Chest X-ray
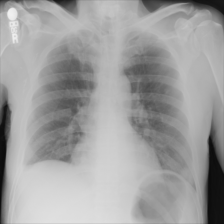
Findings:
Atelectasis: negative
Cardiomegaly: negative
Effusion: negative
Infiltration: positive
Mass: positive
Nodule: negative
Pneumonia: negative
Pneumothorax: negative
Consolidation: negative
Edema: negative
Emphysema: negative
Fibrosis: negative
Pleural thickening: negative
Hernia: negative